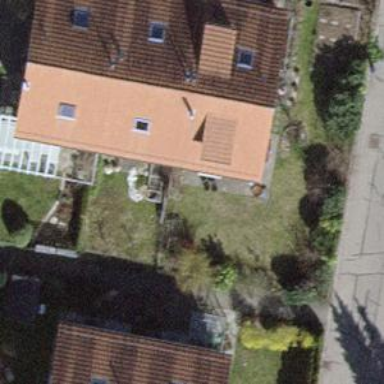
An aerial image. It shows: Building with tile roof.